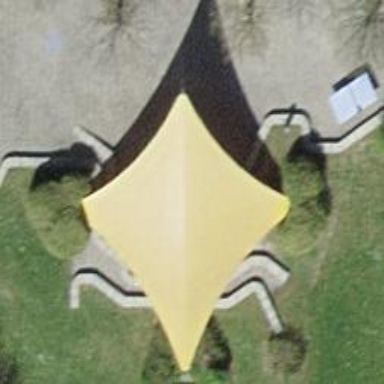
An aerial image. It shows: Weather shelter for public use.